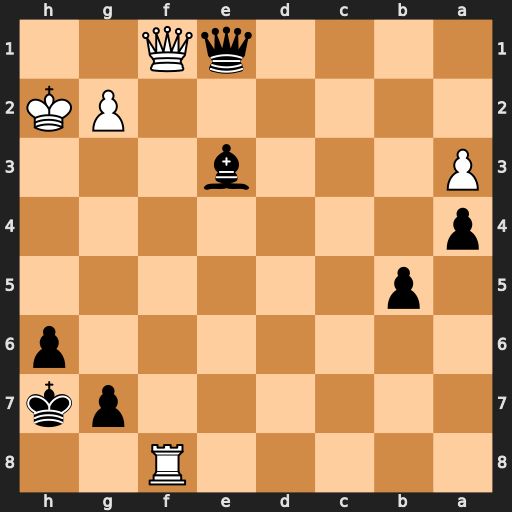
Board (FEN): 5R2/6pk/7p/1p6/p7/P3b3/6PK/4qQ2
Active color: b
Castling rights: -
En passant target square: -
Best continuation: Qh4#